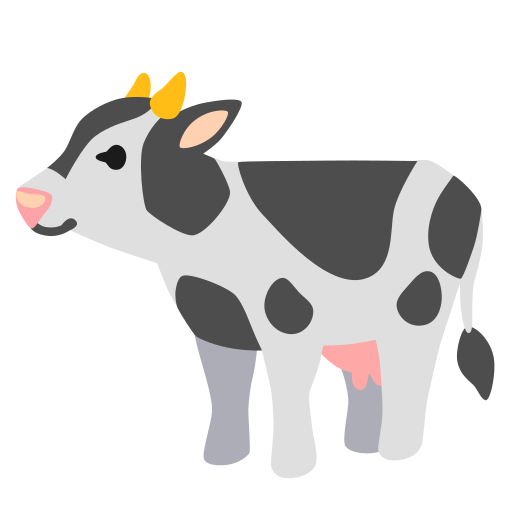
Emoji: 🐄